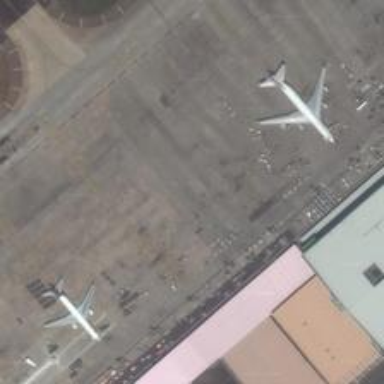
On the side of the runway there is a pink and gray buildings while two planes are on the runway .